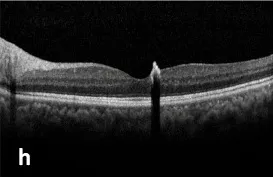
(b, e, h) EDI-OCT images showing hyperreflective surface of the lesion with total abrupt optical shadowing of the deeper layers. Choroidal thickness is normal.
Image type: ophthalmic_imaging (oct)